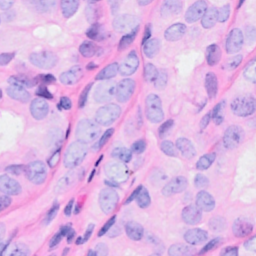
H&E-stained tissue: Breast